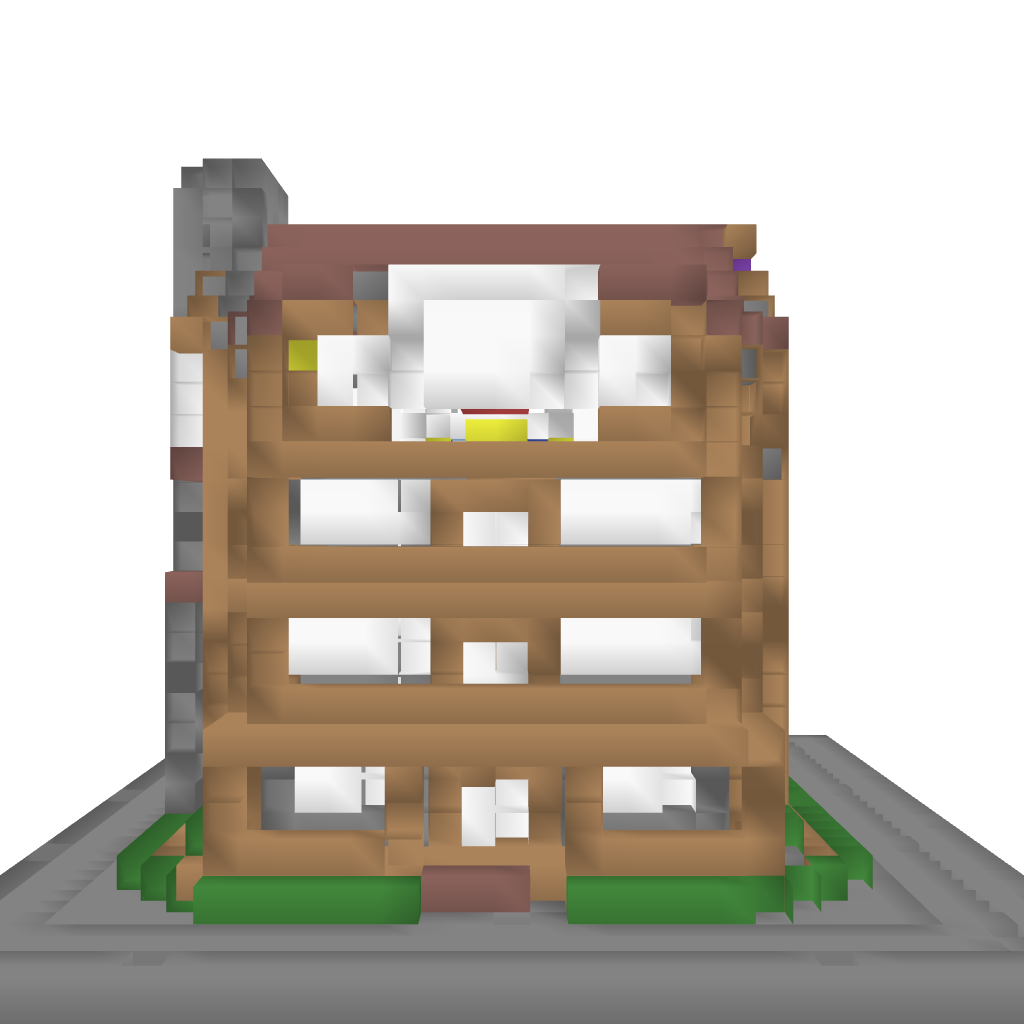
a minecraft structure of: Jacylin's House good quality